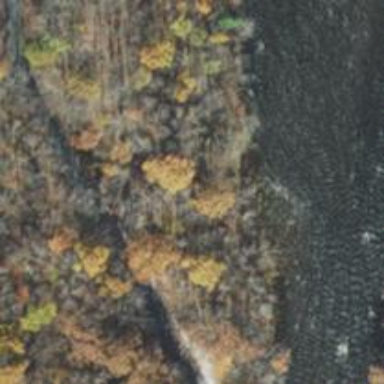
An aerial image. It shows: Path for whitewater portage.